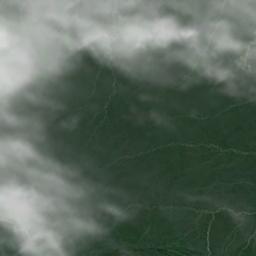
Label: cloud